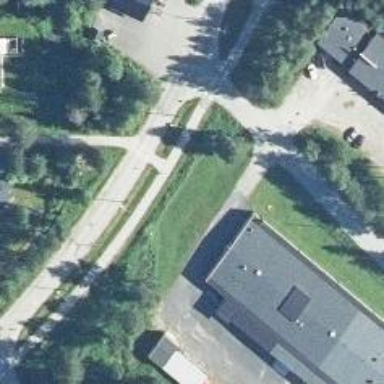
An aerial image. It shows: Cycleway with asphalt surface and zebra crossing.